Question: I'm making a website with Bootstrap 5 and my navbar doesn't work.
When I'm on mobile it does not expand.
'''
@import url('https://fonts.googleapis.com/css2?family=Poppins:ital,wght@0,100;0,200;0,300;0,400;0,500;0,600;0,700;0,800;0,900;1,100;1,200;1,300;1,400;1,500;1,600;1,700;1,800;1,900&display=swap');
/*
#FF3633 - Vermelho
*/
*{
margin: 0;
padding: 0;
box-sizing: border-box;
font-family: 'Poppins', sans-serif;
}
/* estilo - header */
.navbar {
background-color: #131313;
padding: 1rem 8rem;
z-index: 1000;
}
.navbar .navbar-brand {
font-size: 1.4rem;
font-weight: 800;
}
#navbarSupportedContent > ul > li:nth-child(n) > a {
color: #fff;
font-size: 1.1rem;
padding: 0 0.8rem;
}
#navbarSupportedContent > ul > li:nth-child(n) > a:hover {
color: #FF3633;
}
#navbarSupportedContent button {
background-color: #FF3633;
font-weight: 600;
padding: 0.4rem 1.4rem;
border-radius: 30px;
outline: none;
}
#navbarSupportedContent button:hover {
background-color: #CC3036;
}
'''
'''
<header>
<nav class="navbar navbar-expand-lg navbar-dark fixed-top">
<div class="container-fluid">
<a class="navbar-brand" href="#">
<img src="img/logo-wt.png" width="100" height="30" alt="">
</a>
<button class="navbar-toggler" type="button" data-bs-toggle="collapse" data-target="#navbarSupportedContent" aria-controls="navbarSupportedContent" aria-expanded="false" aria-label="Toggle navigation">
<span class="navbar-toggler-icon"></span>
</button>
<div class="collapse navbar-collapse" id="navbarSupportedContent">
<ul class="navbar-nav mx-auto mb-2 mb-lg-0">
<li class="nav-item">
<a class="nav-link" href="#">Quem Somos</a>
</li>
<li class="nav-item">
<a class="nav-link" href="#">Servicos</a>
</li>
<li class="nav-item">
<a class="nav-link" href="#">Servicos</a>
</li>
<li class="nav-item">
<a class="nav-link" href="#">Contato</a>
</li>
</ul>
<button class="btn text-light" type="submit">Contato</button>
</div>
</div>
</nav>
<div class="mid">
<video autoplay muted loop>
<source class="embed-responsive" src="darkvd.mp4" type="video/mp4">
</video>
<div class="hero text-center">
<h2 class="text-light display-3 fw-bold m-lg-3 mx-3">Suporte Linux e Cloud</h2>
<p class="text-light mx-auto">Criando um paralelo entre baixo custo, disponibilidade, praticidade e satisfacao</p>
<a class="text-light fw-bold m-lg-3 mx-3 " href="#"> SAIBA MAIS </a>
</div>
</div>
<header>
<nav class="navbar navbar-expand-lg navbar-dark fixed-top">
<div class="container-fluid">
<a class="navbar-brand" href="#">
<img src="img/logo-wt.png" width="100" height="30" alt="">
</a>
<button class="navbar-toggler" type="button" data-bs-toggle="collapse" data-target="#navbarSupportedContent" aria-controls="navbarSupportedContent" aria-expanded="false" aria-label="Toggle navigation">
<span class="navbar-toggler-icon"></span>
</button>
<div class="collapse navbar-collapse" id="navbarSupportedContent">
<ul class="navbar-nav mx-auto mb-2 mb-lg-0">
<li class="nav-item">
<a class="nav-link" href="#">Quem Somos</a>
</li>
<li class="nav-item">
<a class="nav-link" href="#">Servicos</a>
</li>
<li class="nav-item">
<a class="nav-link" href="#">Servicos</a>
</li>
<li class="nav-item">
<a class="nav-link" href="#">Contato</a>
</li>
</ul>
<button class="btn text-light" type="submit">Contato</button>
</div>
</div>
</nav>
<div class="mid">
<video autoplay muted loop>
<source class="embed-responsive" src="darkvd.mp4" type="video/mp4">
</video>
<div class="hero text-center">
<h2 class="text-light display-3 fw-bold m-lg-3 mx-3">Suporte Linux e Cloud</h2>
<p class="text-light mx-auto">Criando um paralelo entre baixo custo, disponibilidade, praticidade e satisfacao</p>
<a class="text-light fw-bold m-lg-3 mx-3 " href="#"> SAIBA MAIS </a>
</div>
</div>
'''
button pic

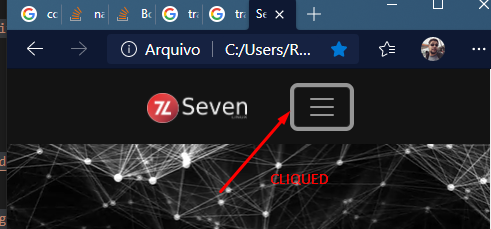
Answer: Bootstrap 5 has namespaced of the data attribute names with 'data-bs-*'.
Change the following:
'''
data-target="#navbarSupportedContent"
'''
to this:
'''
data-bs-target="#navbarSupportedContent"
'''